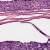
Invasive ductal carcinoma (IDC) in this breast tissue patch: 0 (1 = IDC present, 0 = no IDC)